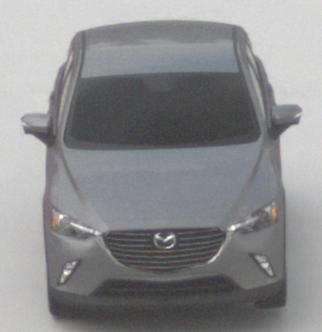
Make: Mazda
Model: CX-3 SKYACTIV-G 120
Detailed model: CX-3 (DK)
Model produced from: 2015/06
Model produced until: 2018/06
Doors: 5
Color: gray
Road condition: dry road
Daytime: morning or afternoon
Contrast: low contrast